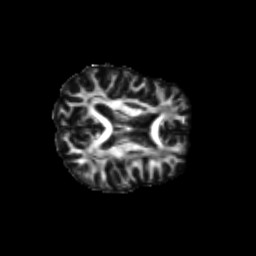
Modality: FA
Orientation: axial
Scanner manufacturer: siemens
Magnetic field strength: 3 T
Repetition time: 9.2 s
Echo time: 0.084 s